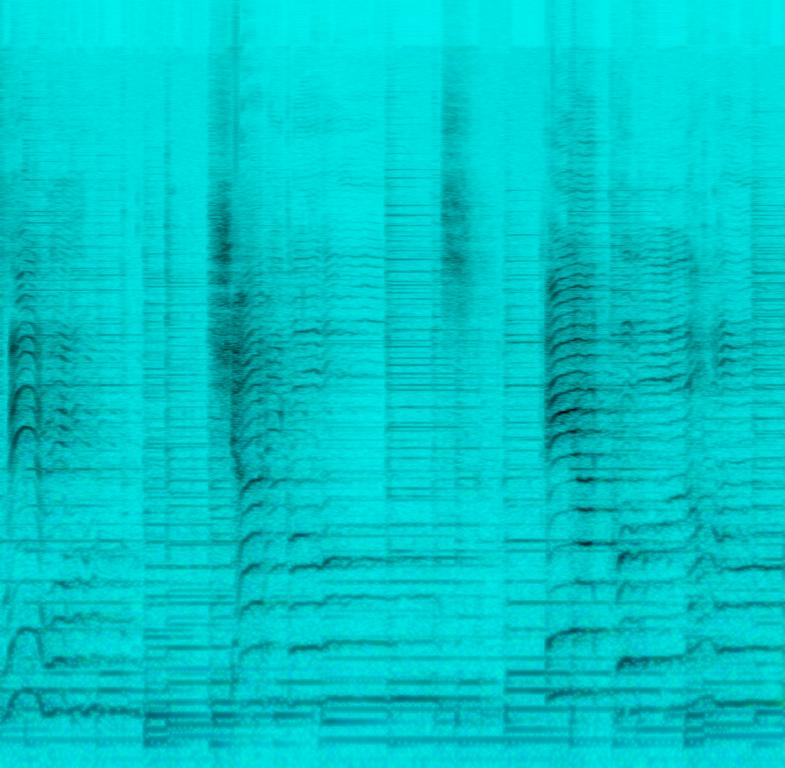
The low quality recording features a cover of a rock song and it consists of acoustic rhythm guitar and nasal, echoing male vocals. The recording is noisy and in mono and it sounds emotional.